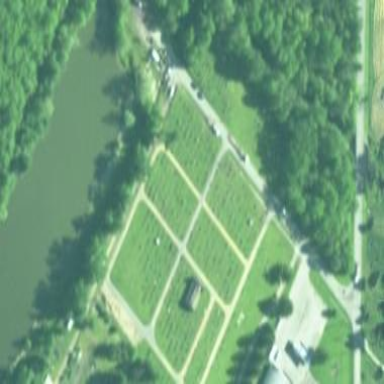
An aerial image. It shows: Cemetery.